RGB frame:
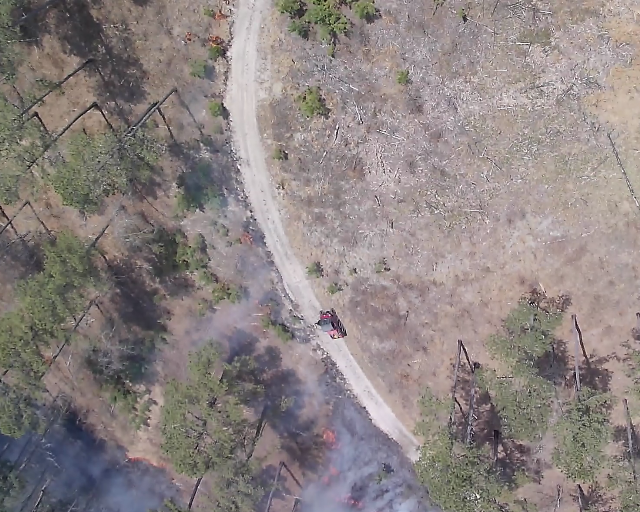
Thermal frame:
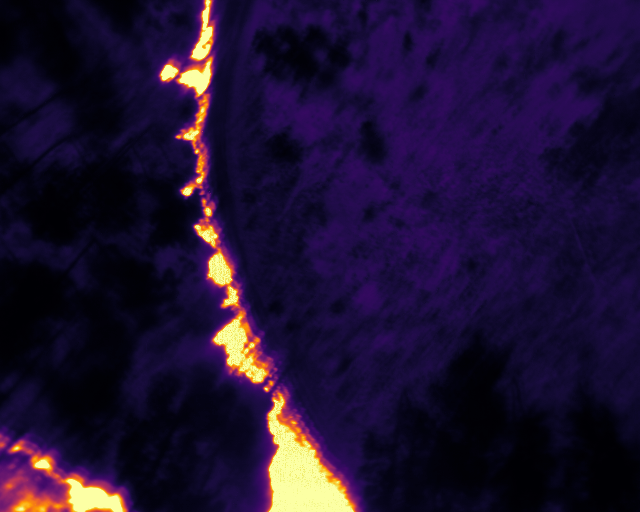
Captured: 2026-02-26 02:32:24
Pixels at or above 80 °C: 19672 (fraction of frame: 0.06003)